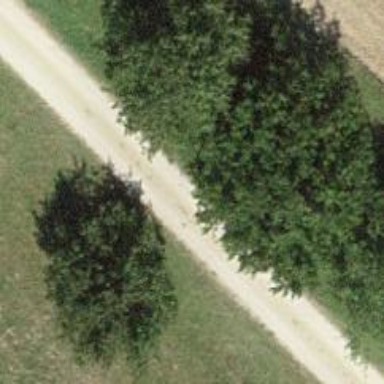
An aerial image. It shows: Mixed deciduous tree with variety of leaves.